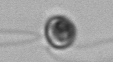
Label: flagellate_morphotype1